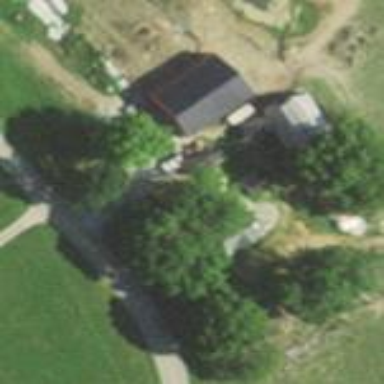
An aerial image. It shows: Farmyard area.